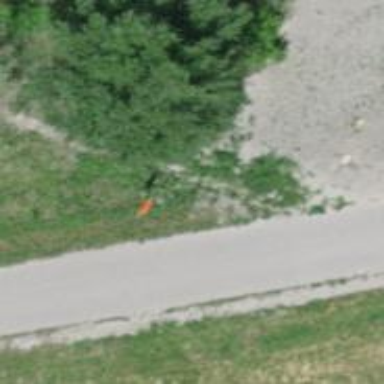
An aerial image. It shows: Pole with roof-covered pipeline marker.